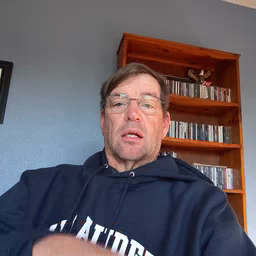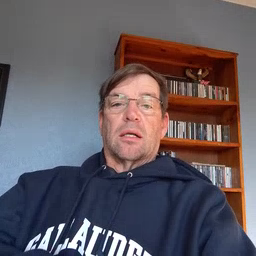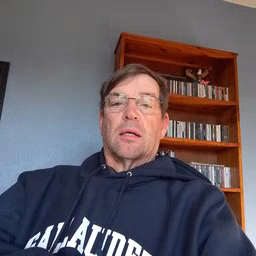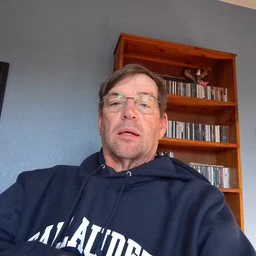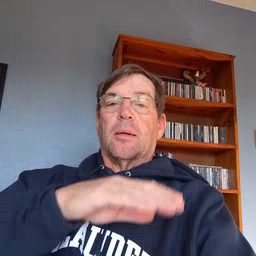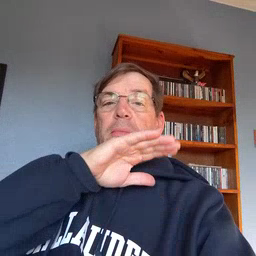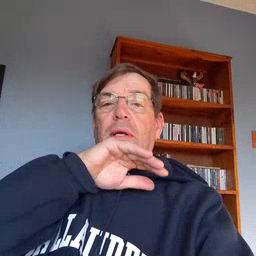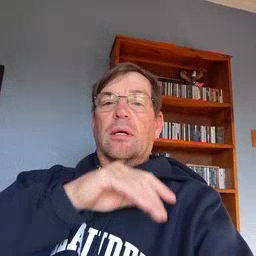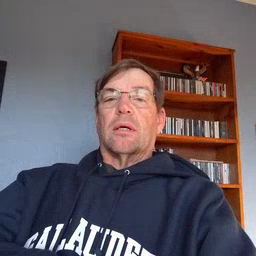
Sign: pig